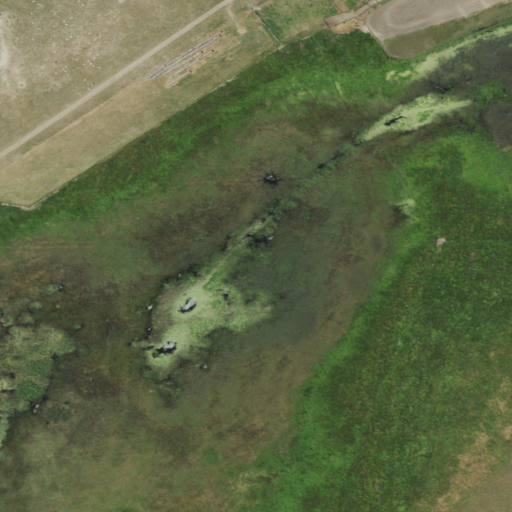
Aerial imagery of valley in Nebraska named Brooking Valley containing herbaceous wetlands, grassland, and open development